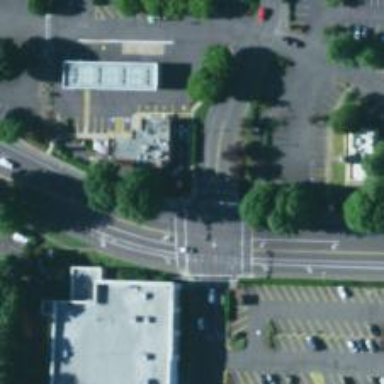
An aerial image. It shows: Solid stop line on the road.